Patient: sex F, age 59
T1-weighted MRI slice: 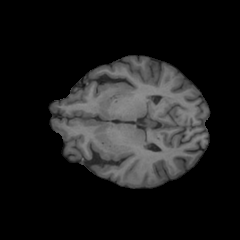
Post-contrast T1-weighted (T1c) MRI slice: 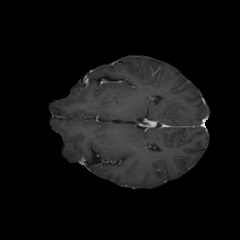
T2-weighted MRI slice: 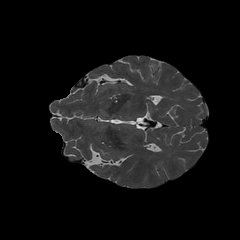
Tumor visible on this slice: no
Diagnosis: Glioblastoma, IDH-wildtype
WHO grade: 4